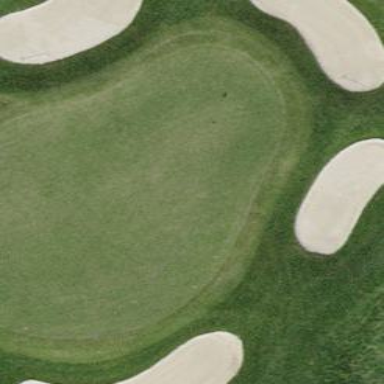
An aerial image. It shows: Picturesque green golfing area with grass land use.